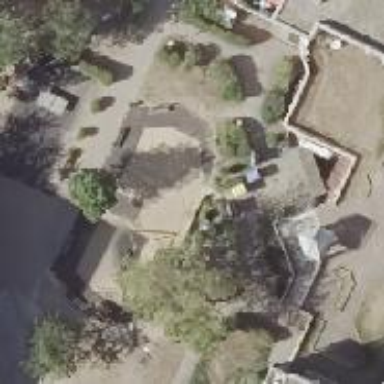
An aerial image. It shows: Playground featuring swings.